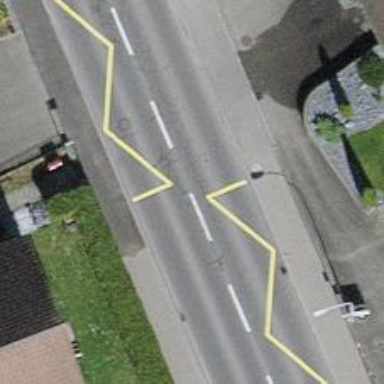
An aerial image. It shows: Bus stop with stop position for public transport.